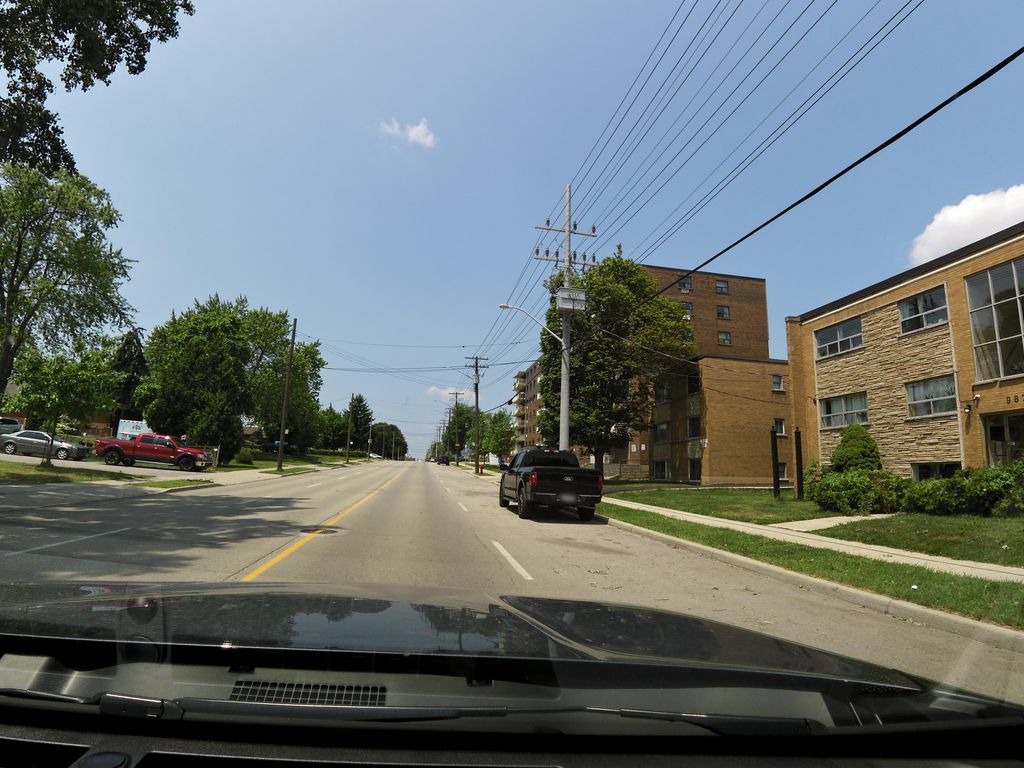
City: hamilton